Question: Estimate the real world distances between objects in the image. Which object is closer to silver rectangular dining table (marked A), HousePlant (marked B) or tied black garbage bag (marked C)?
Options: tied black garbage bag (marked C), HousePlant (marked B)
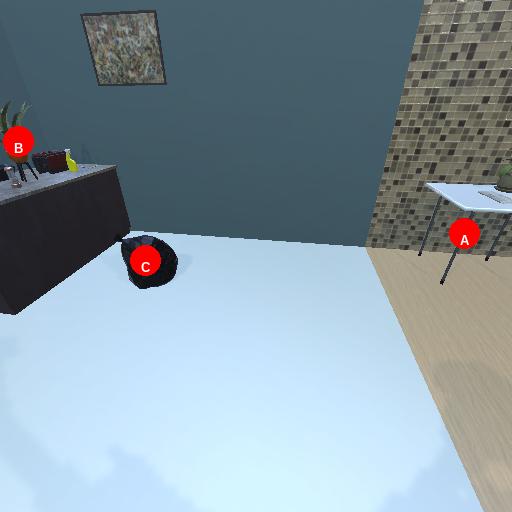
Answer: tied black garbage bag (marked C)